Question: I am trying to retrieve all the data in fire-base on a list view, but it adds only the first item on the list view. Once I add a new student it will retrieve only the last new student to the list view.
I have searched a lot over the internet but I did not get the needed solution. Please can you help me in this?

Here is my class which adds the required data to the list view.
'''
public class emptySeatNum extends Activity {
ListView listView;
FirebaseDatabase database;
DatabaseReference reference;
ArrayList<String> array = new ArrayList<>();
ArrayAdapter<String> adapter;
Students students;
String studentName;
@Override
protected void onCreate(@Nullable Bundle savedInstanceState) {
super.onCreate(savedInstanceState);
setContentView(R.layout.seat_num);
listView = findViewById(R.id.newListView);
students = new Students();
database = FirebaseDatabase.getInstance();
reference = database.getReference("Students");
studentName = students.getStuden_name();
reference.addValueEventListener(new ValueEventListener() {
@Override
public void onDataChange(@NonNull DataSnapshot dataSnapshot) {
for(DataSnapshot ds: dataSnapshot.getChildren()){
students = ds.getValue(Students.class);
array.add(students.getStuden_name());
adapter = new ArrayAdapter<String>(emptySeatNum.this,android.R.layout.simple_list_item_1,array);
listView.setAdapter(adapter);
}
}
@Override
public void onCancelled(@NonNull DatabaseError databaseError) {
}
});
}
'''
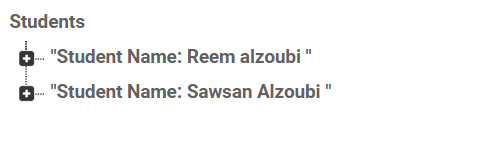
Answer: This behaviour is because you are everytime adding below 2 lines in the 'for' loop,which is making the adapter everytime and setting it.
'''
adapter=newArrayAdapter<String(emptySeatNum.this,android.R.layout.simple_list_item_1,array);
listView.setAdapter(adapter);
'''
Place them outside the 'for' loop and then run it.
'''
public void onDataChange(@NonNull DataSnapshot dataSnapshot) {
for(DataSnapshot ds: dataSnapshot.getChildren()){
students = ds.getValue(Students.class);
array.add(students.getStuden_name());
}//for loop ending brace
adapter = new ArrayAdapter<String>(emptySeatNum.this,android.R.layout.simple_list_item_1,array);
listView.setAdapter(adapter);
}
'''